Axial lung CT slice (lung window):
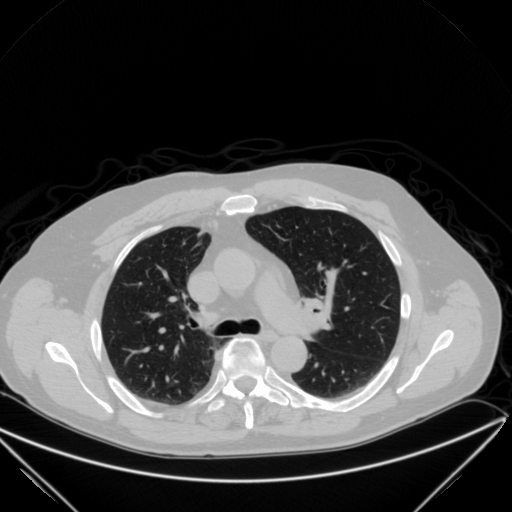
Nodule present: no